Aerial crown-view tile of a tropical tree (Barro Colorado Island, Panama), acquired 20241216:
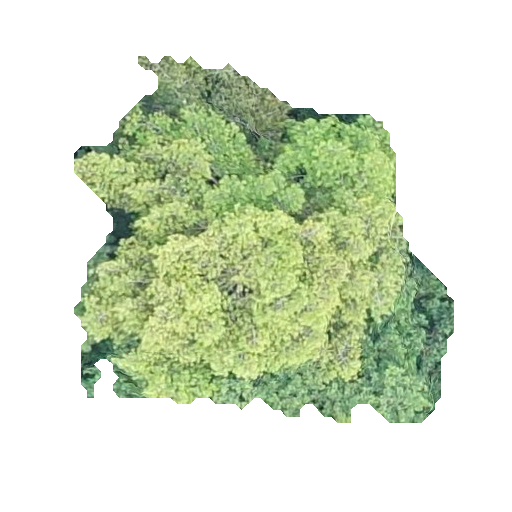
Species: Virola surinamensis
GBIF accepted scientific name: Virola surinamensis
Crown area: 145.318 m²